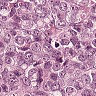
Metastatic tissue present: yes